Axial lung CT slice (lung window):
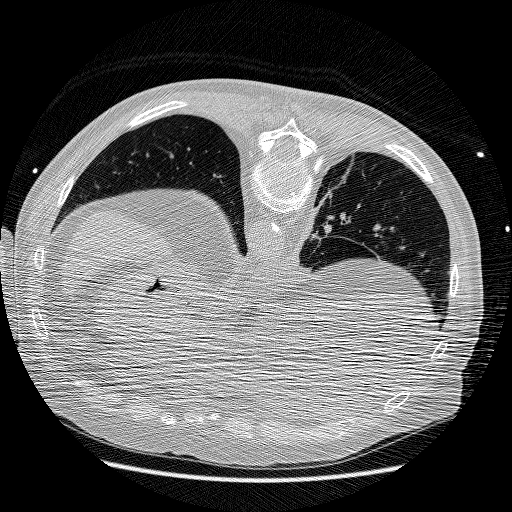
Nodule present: no